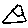
Label: triangle